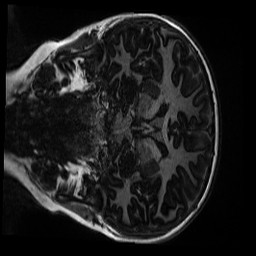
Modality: MP2RAGE
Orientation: coronal
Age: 9
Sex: male
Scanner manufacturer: siemens
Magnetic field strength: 3 T
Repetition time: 4 s
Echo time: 0.00303 s